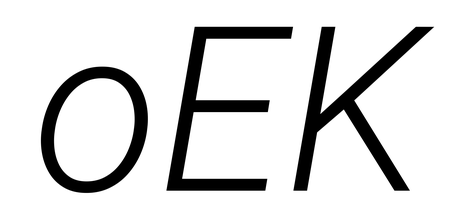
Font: Roboto-Italic_Light_Italic